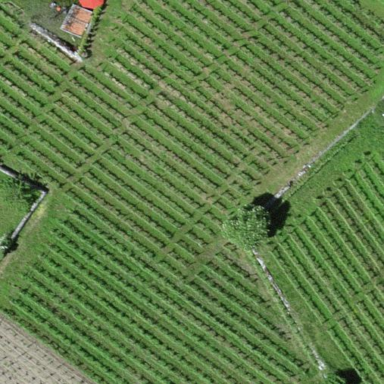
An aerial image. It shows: Vineyard growing grapes.